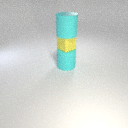
large cyan rubber cylinder above small yellow rubber cube